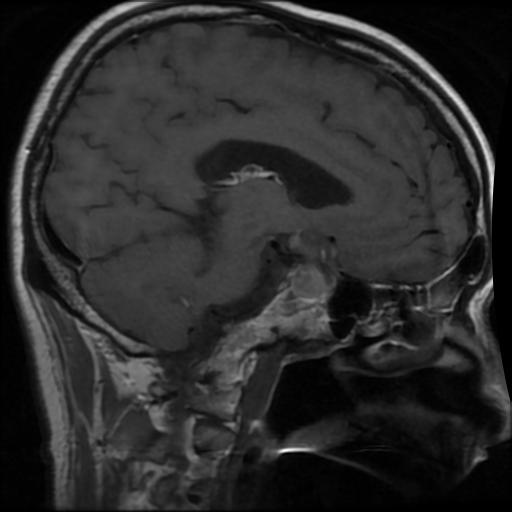
Label: pituitary